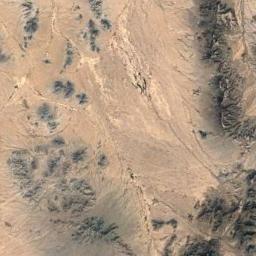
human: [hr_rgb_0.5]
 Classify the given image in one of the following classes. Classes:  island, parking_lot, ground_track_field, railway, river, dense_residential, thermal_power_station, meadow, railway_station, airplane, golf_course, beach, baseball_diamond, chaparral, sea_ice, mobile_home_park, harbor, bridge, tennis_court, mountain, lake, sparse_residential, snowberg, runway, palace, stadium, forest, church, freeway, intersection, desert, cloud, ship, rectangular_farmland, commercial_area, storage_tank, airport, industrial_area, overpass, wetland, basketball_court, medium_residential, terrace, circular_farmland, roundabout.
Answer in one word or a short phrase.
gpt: desert